Question: So, I have an image
'<img src="images/head-outline-th.png" alt="HeadOutline">'
And I want there to be a select tag on top of this image
'''
<select>
<option value="Helmet1">Helmet1</option>
</select>
'''
I want the end goal to be like this

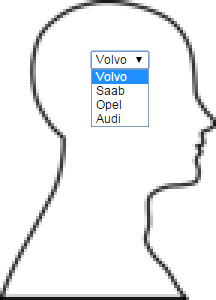
Answer: While you can set a background-image for the select, there is no way to make it applicable to the select's options. You can set a background-color but thats it. And there's also no way to make the background-color of an option be transparent Sorry thats not what you want to hear, but there it is.